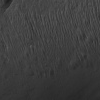
Atmospheric dust classification: not_dusty